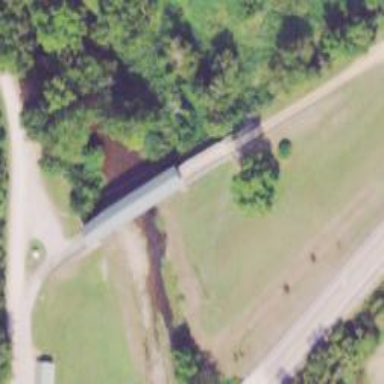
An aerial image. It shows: Covered bridge over service road.